Interaction volume radius: 5 \u00c5
Interaction volume height: 30 \u00c5
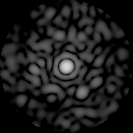
Disorder parameter: 0.828